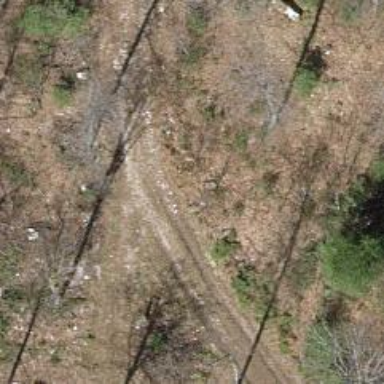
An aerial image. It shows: Unpaved path.